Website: lowes
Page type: cart
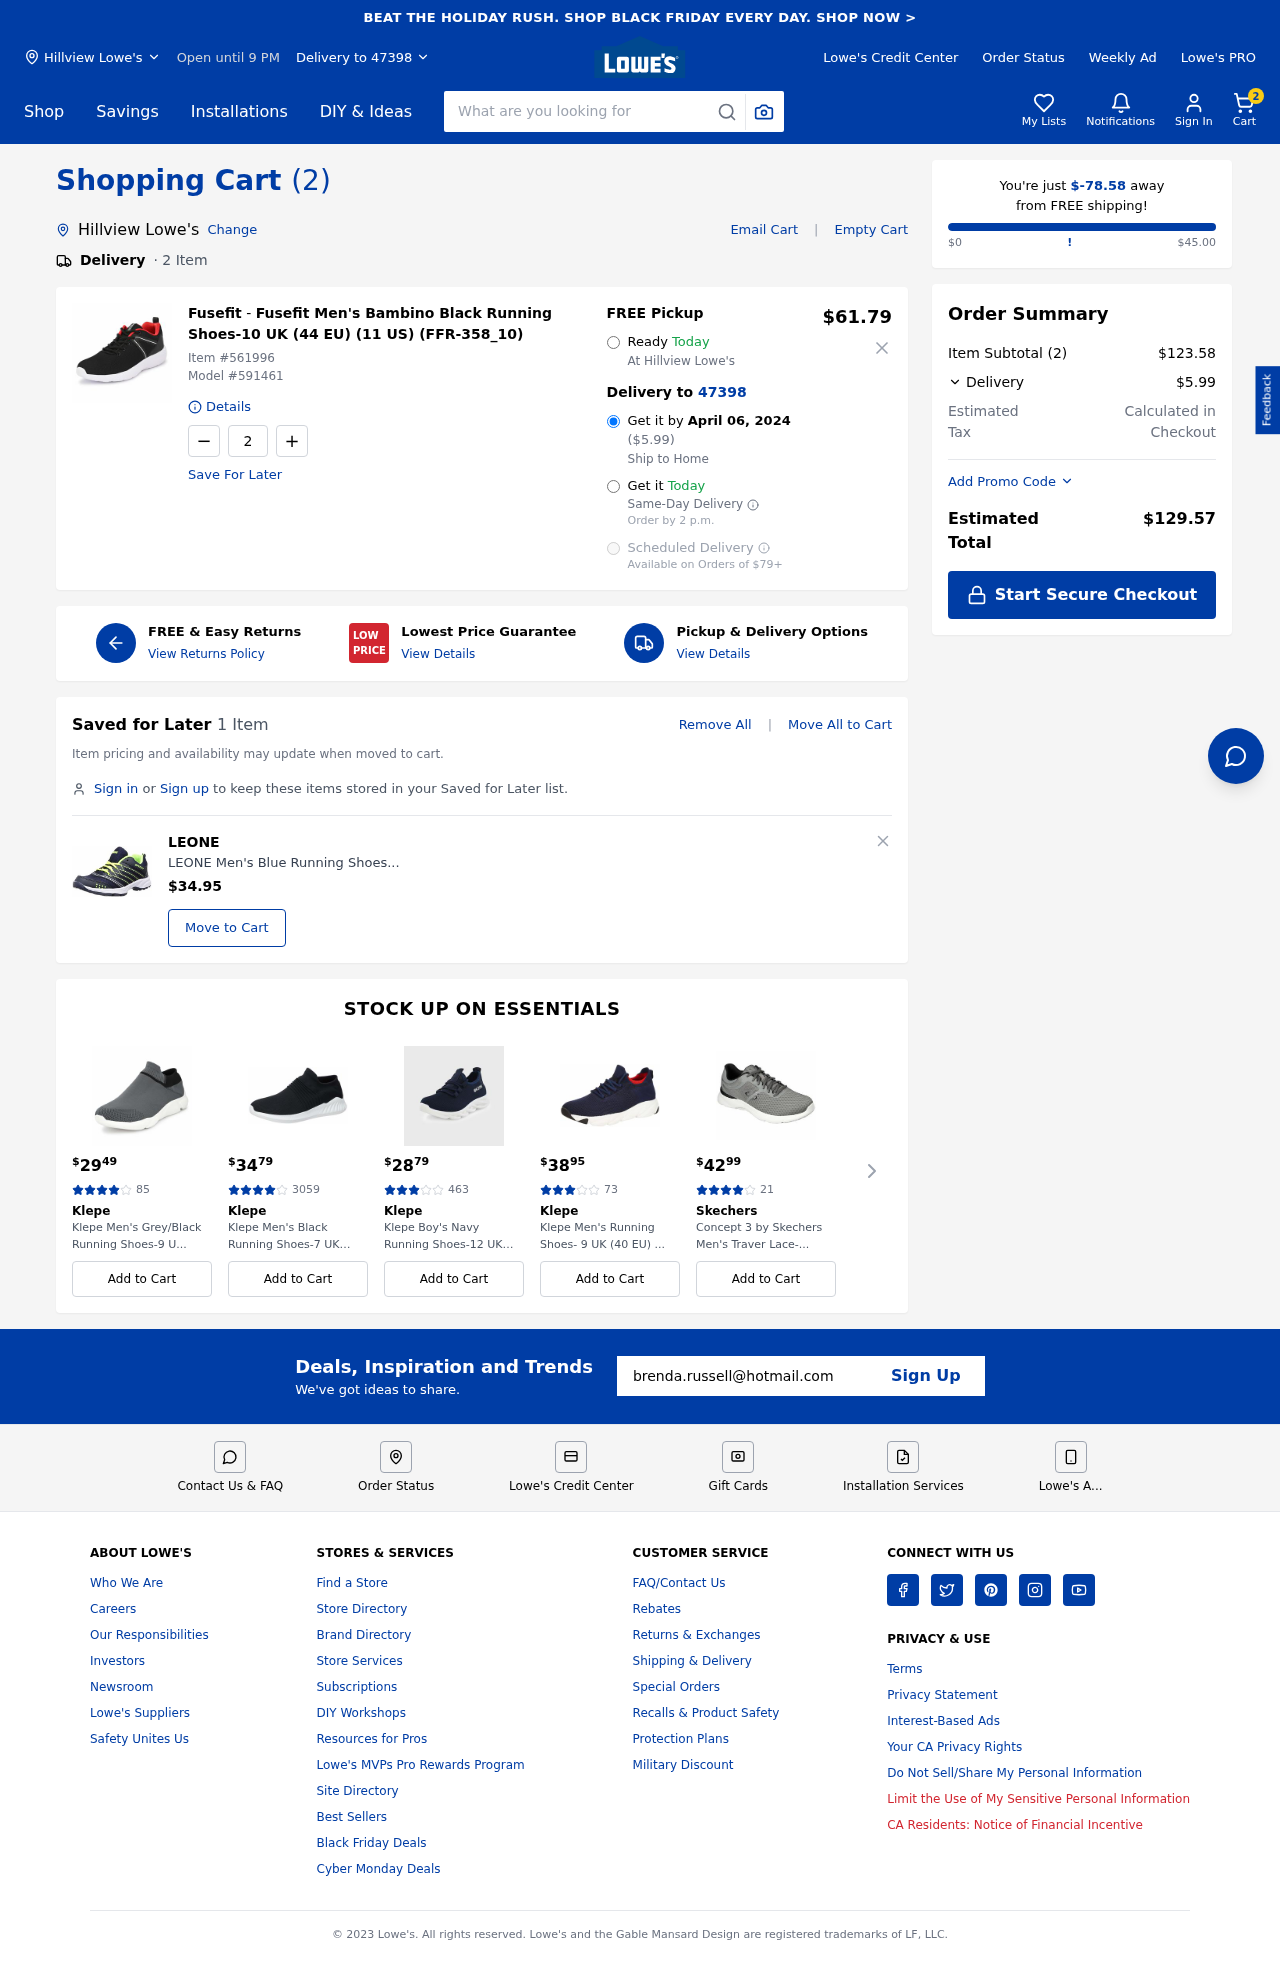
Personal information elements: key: PII_CITY
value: Hillview Lowe's
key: PII_EMAIL
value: brenda.russell@hotmail.com
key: PII_POSTCODE
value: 47398
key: PII_CITY2
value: Hillview Lowe's
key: PII_CITY3
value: Hillview
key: PII_POSTCODE_FULL
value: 47398
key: PII_POSTCODE_NUMERIC
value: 47398
Product elements: key: PRODUCT1_BRAND
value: Fusefit
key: PRODUCT1_NAME
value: Fusefit Men's Bambino Black Running Shoes-10 UK (44 EU) (11 US) (FFR-358_10)
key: PRODUCT1_PRICE
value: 61.79
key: PRODUCT1_QUANTITY
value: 2
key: PRODUCT2_BRAND
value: LEONE
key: PRODUCT2_NAME
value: LEONE Men's Blue Running Shoes-8 UK (42 EU) (L606BLUE8)
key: PRODUCT2_PRICE
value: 34.95
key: PRODUCT1_ITEM_NUMBER
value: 561996
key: PRODUCT1_MODEL_NUMBER
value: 591461
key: PRODUCT3_PRICE
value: $2949
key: PRODUCT3_NUM_RATINGS
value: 85
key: PRODUCT3_BRAND
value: Klepe
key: PRODUCT3_NAME
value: Klepe Men's Grey/Black Running Shoes-9 U...
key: PRODUCT4_PRICE
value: $3479
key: PRODUCT4_NUM_RATINGS
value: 3059
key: PRODUCT4_BRAND
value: Klepe
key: PRODUCT4_NAME
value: Klepe Men's Black Running Shoes-7 UK (40...
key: PRODUCT5_PRICE
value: $2879
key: PRODUCT5_NUM_RATINGS
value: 463
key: PRODUCT5_BRAND
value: Klepe
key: PRODUCT5_NAME
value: Klepe Boy's Navy Running Shoes-12 UK (31...
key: PRODUCT6_PRICE
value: $3895
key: PRODUCT6_NUM_RATINGS
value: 73
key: PRODUCT6_BRAND
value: Klepe
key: PRODUCT6_NAME
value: Klepe Men's Running Shoes- 9 UK (40 EU) ...
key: PRODUCT7_PRICE
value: $4299
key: PRODUCT7_NUM_RATINGS
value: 21
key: PRODUCT7_BRAND
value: Skechers
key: PRODUCT7_NAME
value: Concept 3 by Skechers Men's Traver Lace-...
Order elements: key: ORDER_NUM_ITEMS
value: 2
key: ORDER_DELIVERY_DATE
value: April 06, 2024
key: ORDER_SHIPPING_COST2
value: $5.99
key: ORDER_SHIPPING_AWAY
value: $-78.58
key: ORDER_SUBTOTAL
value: $123.58
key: ORDER_SHIPPING_COST
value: $5.99
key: ORDER_TOTAL
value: $129.57
Search elements: key: HEADER_SEARCH
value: What are you looking for
Other elements: key: SAVED_NUM_ITEMS
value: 1 Item